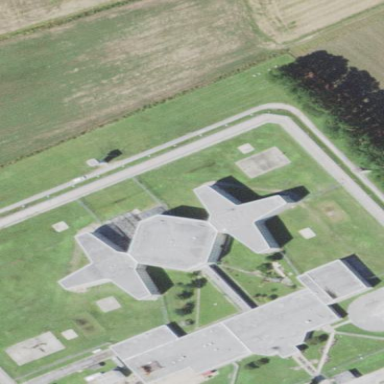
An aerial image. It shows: Prison surrounded by fence.